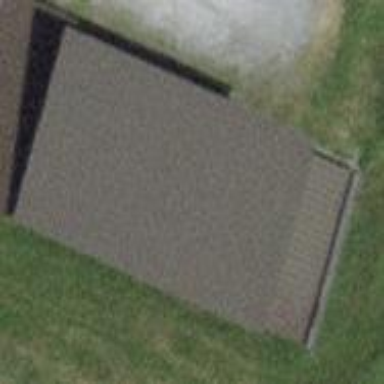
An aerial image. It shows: Farm auxiliary building.